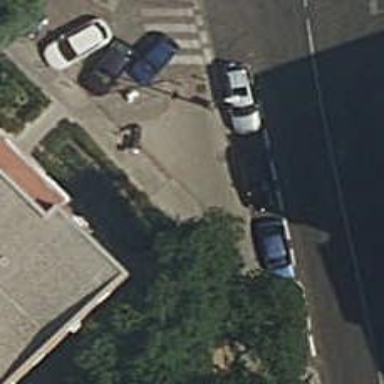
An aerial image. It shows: Sidewalk made of paving stones.